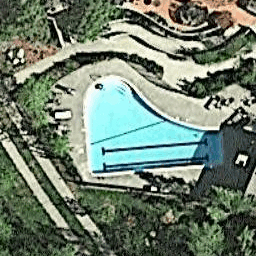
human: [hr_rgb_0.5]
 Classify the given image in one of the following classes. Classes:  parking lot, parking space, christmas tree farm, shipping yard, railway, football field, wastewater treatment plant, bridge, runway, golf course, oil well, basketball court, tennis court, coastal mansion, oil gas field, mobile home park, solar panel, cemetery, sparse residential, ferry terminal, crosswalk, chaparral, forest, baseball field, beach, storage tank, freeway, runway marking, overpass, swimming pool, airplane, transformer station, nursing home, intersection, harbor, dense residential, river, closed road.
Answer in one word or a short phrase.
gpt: swimming pool